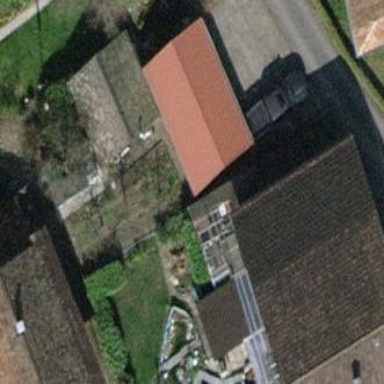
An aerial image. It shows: Garage building.